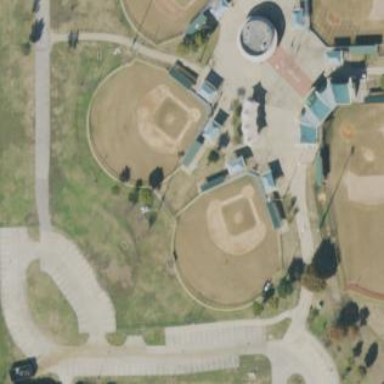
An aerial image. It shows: Baseball pitch for leisure and sports activities.